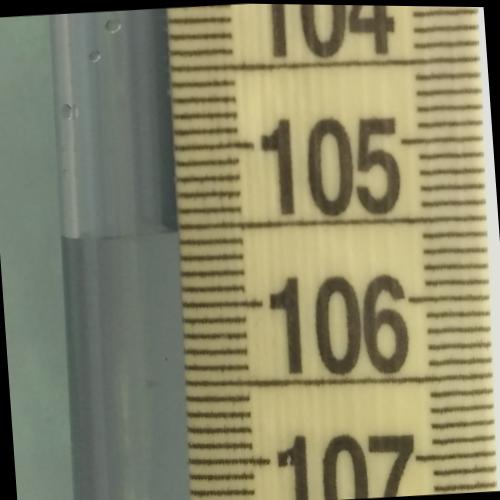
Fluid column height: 105.5 cm